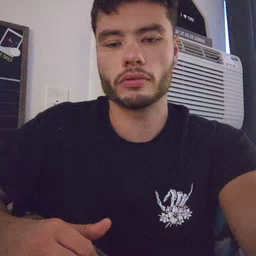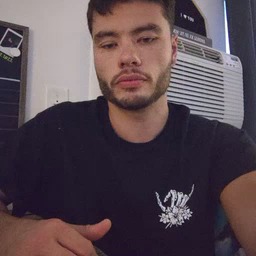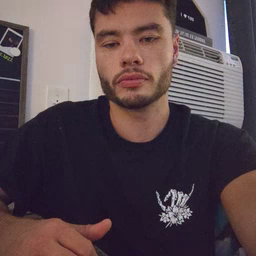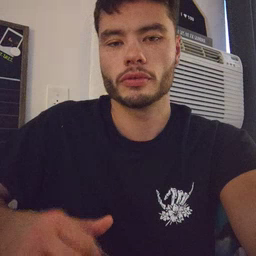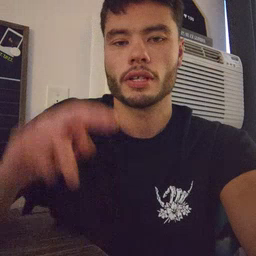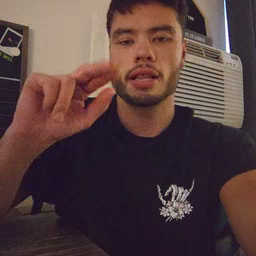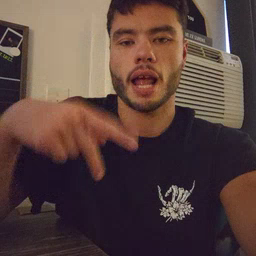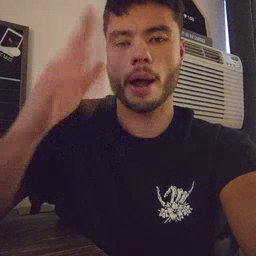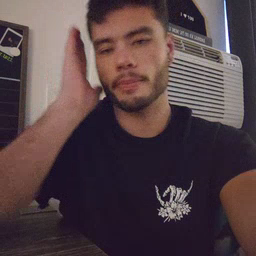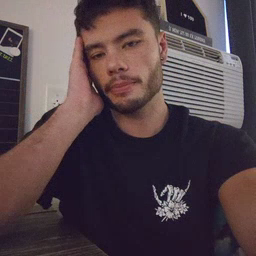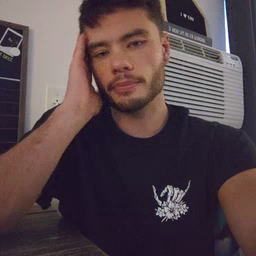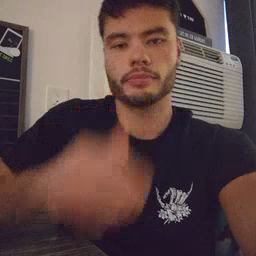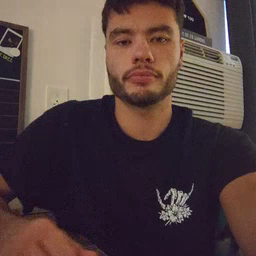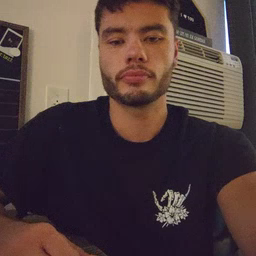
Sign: nap